Question: How can I remove ?v=2222dddhh4 from img srouce in shopify ?
Main source:

I want:
'''
<img src="https://cdn.shopify.com/s/files/1/1608/4177/files/Size_Guide.png>
'''
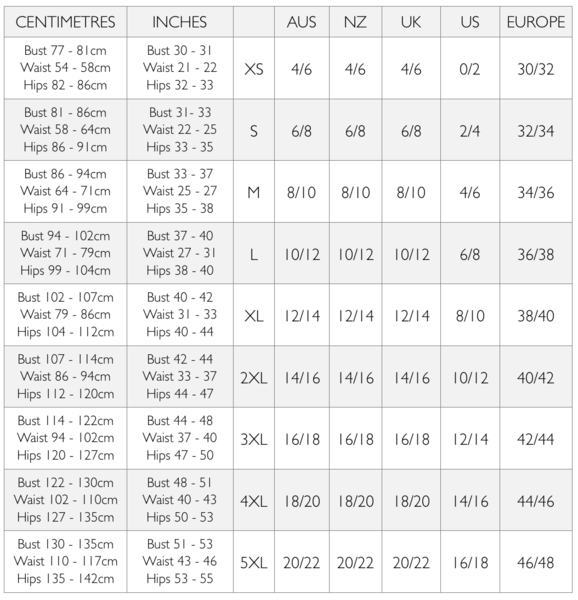
Answer: using javacsript and jquery maybe help you:
'''
$('img').each(function(){
var _src = $(this).attr('src');//get attribute src
_src = _src.replace(/\?v=.*?$/g,'');
$(this).attr('src',_src);//replace your same img
$('span').append(_src);//for test
});
'''
<URL>